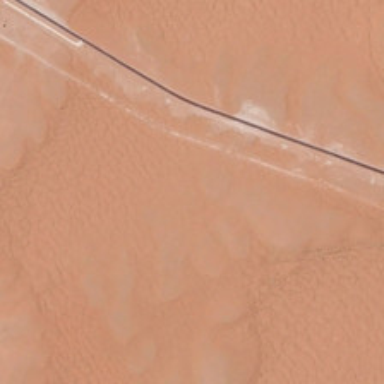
There is a highway in the desert .